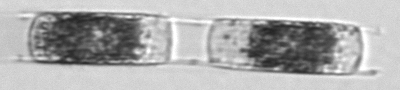
Label: Hemiaulus